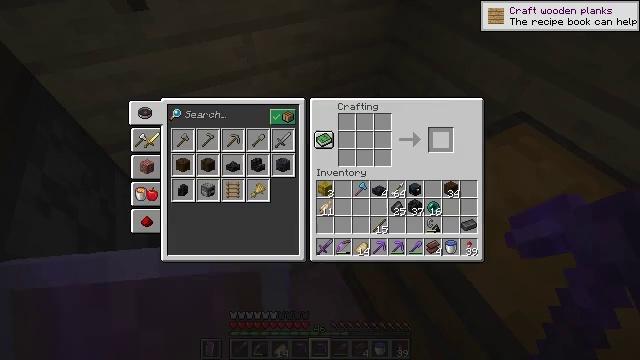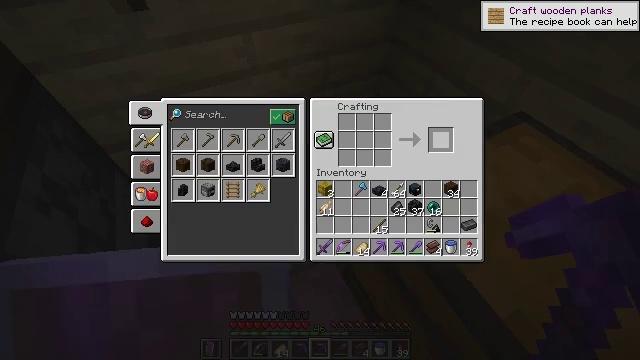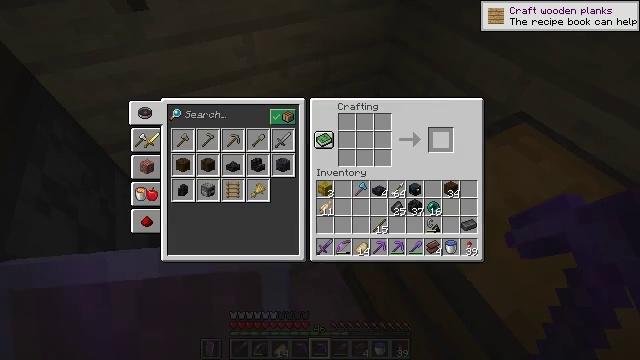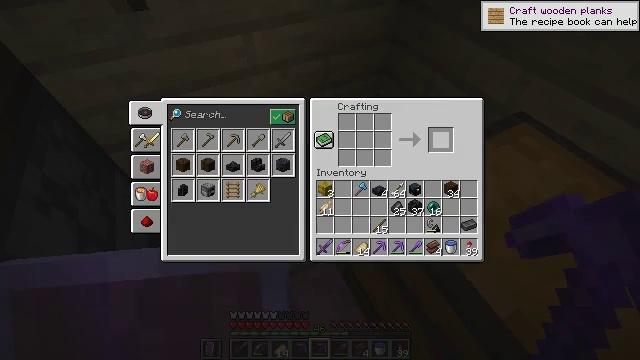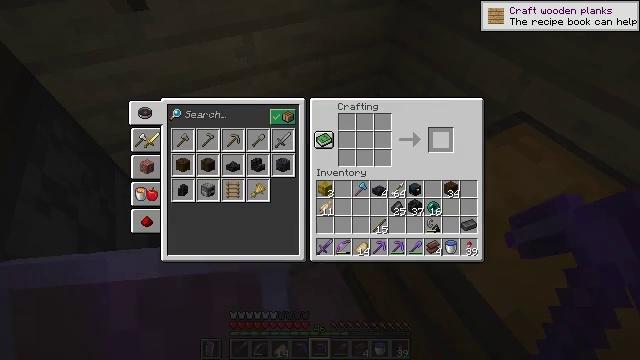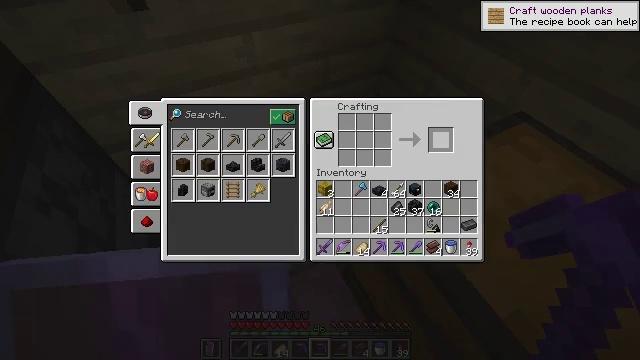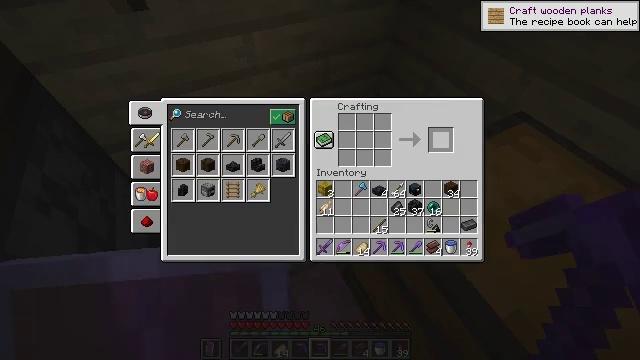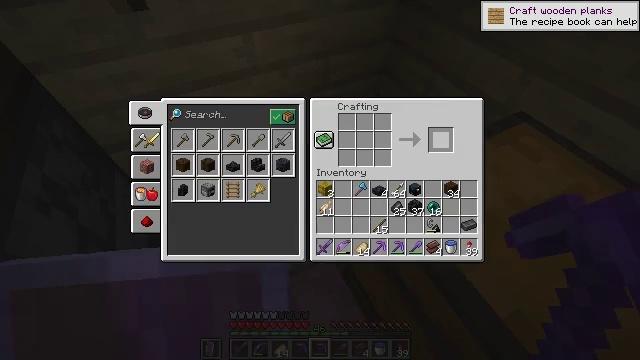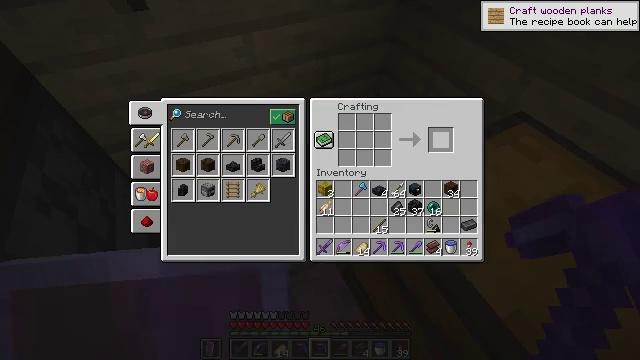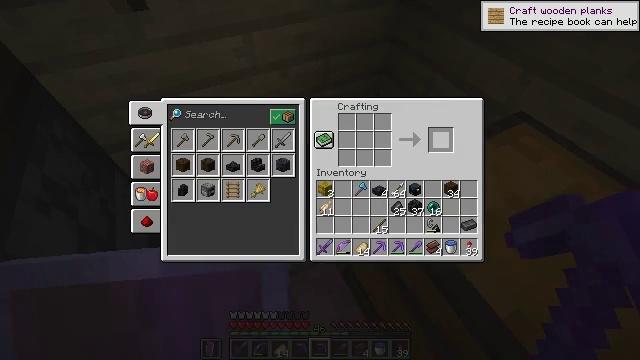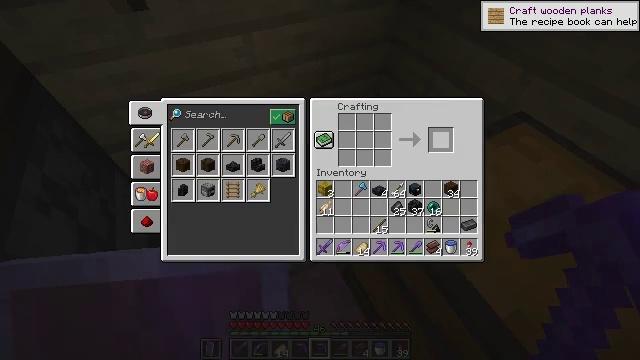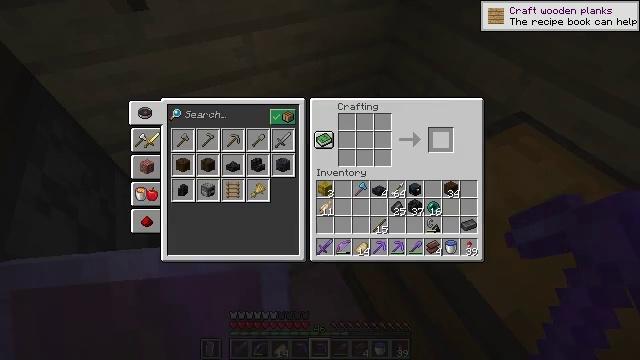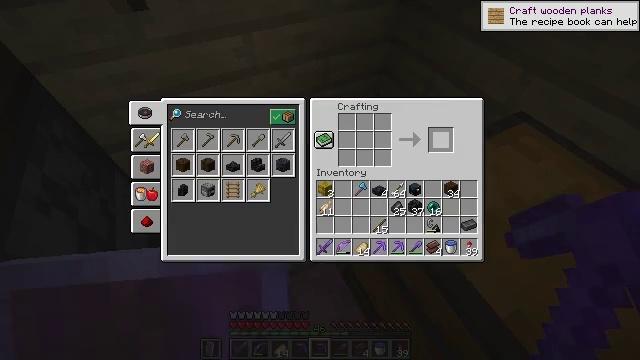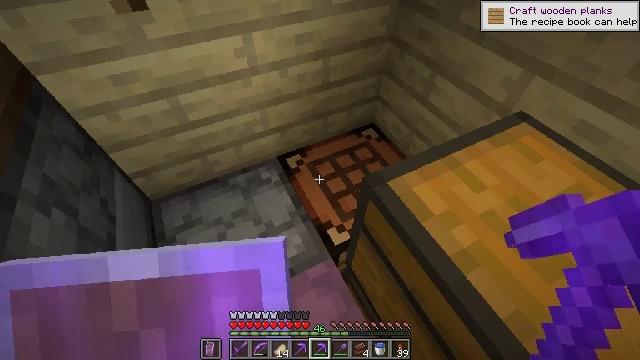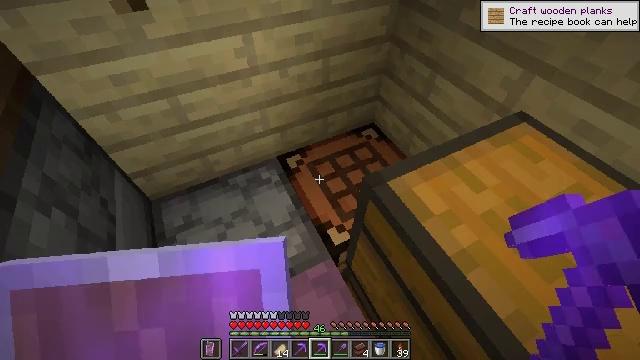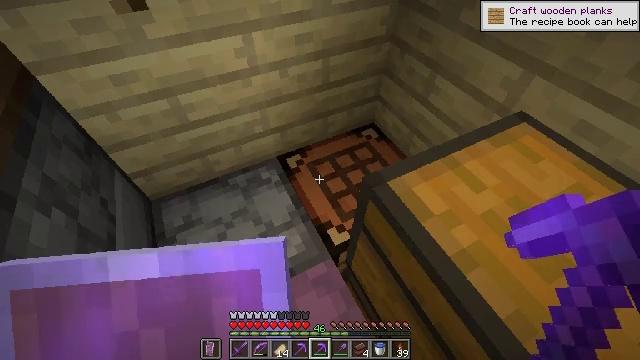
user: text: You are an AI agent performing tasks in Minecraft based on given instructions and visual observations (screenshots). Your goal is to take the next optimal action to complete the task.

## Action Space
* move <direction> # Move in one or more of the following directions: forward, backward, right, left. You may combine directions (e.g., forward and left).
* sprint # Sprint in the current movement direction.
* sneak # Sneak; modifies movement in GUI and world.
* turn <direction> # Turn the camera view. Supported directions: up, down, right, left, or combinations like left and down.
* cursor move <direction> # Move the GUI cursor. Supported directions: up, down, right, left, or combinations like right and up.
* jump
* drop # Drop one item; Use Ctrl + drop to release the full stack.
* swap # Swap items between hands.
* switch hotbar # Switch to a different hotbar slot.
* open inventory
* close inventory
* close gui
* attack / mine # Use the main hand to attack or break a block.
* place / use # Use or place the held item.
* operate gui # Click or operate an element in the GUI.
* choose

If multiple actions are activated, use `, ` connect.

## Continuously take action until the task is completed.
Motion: motion action
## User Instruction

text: Heat ancient debris in the furnace to get netherite scrap.
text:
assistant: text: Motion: sneak, attack / mine
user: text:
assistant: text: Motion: sneak, attack / mine
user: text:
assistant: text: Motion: sneak, attack / mine
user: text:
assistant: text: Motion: sneak
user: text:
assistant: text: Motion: sneak
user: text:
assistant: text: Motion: no_op
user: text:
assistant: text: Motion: no_op
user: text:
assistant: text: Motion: no_op
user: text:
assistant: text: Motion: no_op
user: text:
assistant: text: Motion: no_op
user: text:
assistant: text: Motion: no_op
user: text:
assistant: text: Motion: no_op
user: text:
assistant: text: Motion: no_op
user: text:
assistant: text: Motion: no_op
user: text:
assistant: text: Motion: no_op
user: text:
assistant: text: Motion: no_op
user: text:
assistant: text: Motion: no_op
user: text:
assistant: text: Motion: no_op
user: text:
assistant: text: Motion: no_op
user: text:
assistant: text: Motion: no_op
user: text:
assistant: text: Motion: no_op
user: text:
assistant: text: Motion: turn right and up
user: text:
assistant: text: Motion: turn right and up
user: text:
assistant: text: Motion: turn right
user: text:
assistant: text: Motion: no_op
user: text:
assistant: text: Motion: no_op
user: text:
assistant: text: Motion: no_op
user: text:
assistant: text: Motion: no_op
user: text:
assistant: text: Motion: no_op
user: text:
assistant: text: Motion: no_op